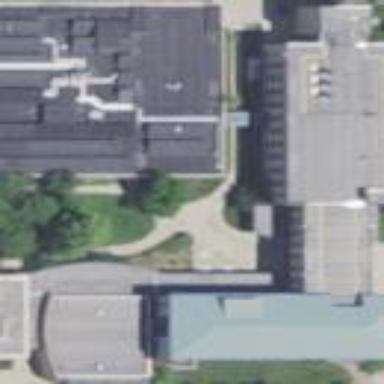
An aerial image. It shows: University building.